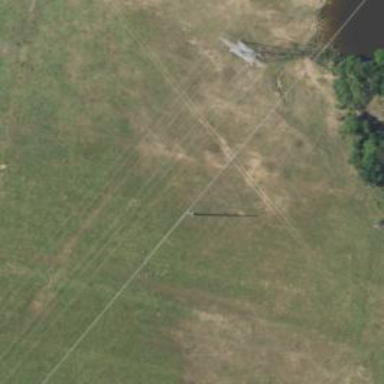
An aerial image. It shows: Power tower.